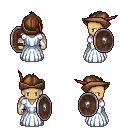
a pixel art fantasy rpg character, male body template, human, tanned skin, underdress, gold greaves, raven mohawk hairstyle, leather cap, white cloth bracers, shield, four views (front, back, left, right), 2x2 character sprite sheet, small pixel art, hard edges, no anti-aliasing